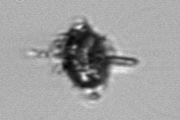
Label: Thalassiosira_TAG_external_detritus